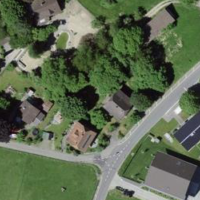
EUNIS habitat code: 55
Species observed at this site:
Onopordum acanthium
Sonchus asper
Melilotus albus
Lysimachia vulgaris